Field crop: tomato
Growth stage: 2
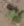
Species: solanum